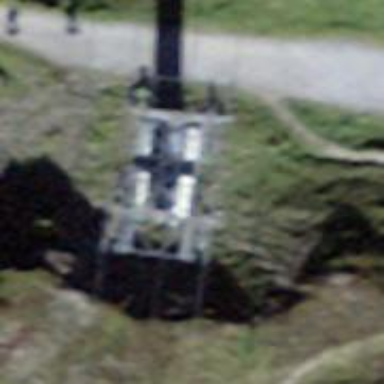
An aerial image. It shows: Pylon used for aerialway.